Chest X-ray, AP view. Patient: 51 years old, sex F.
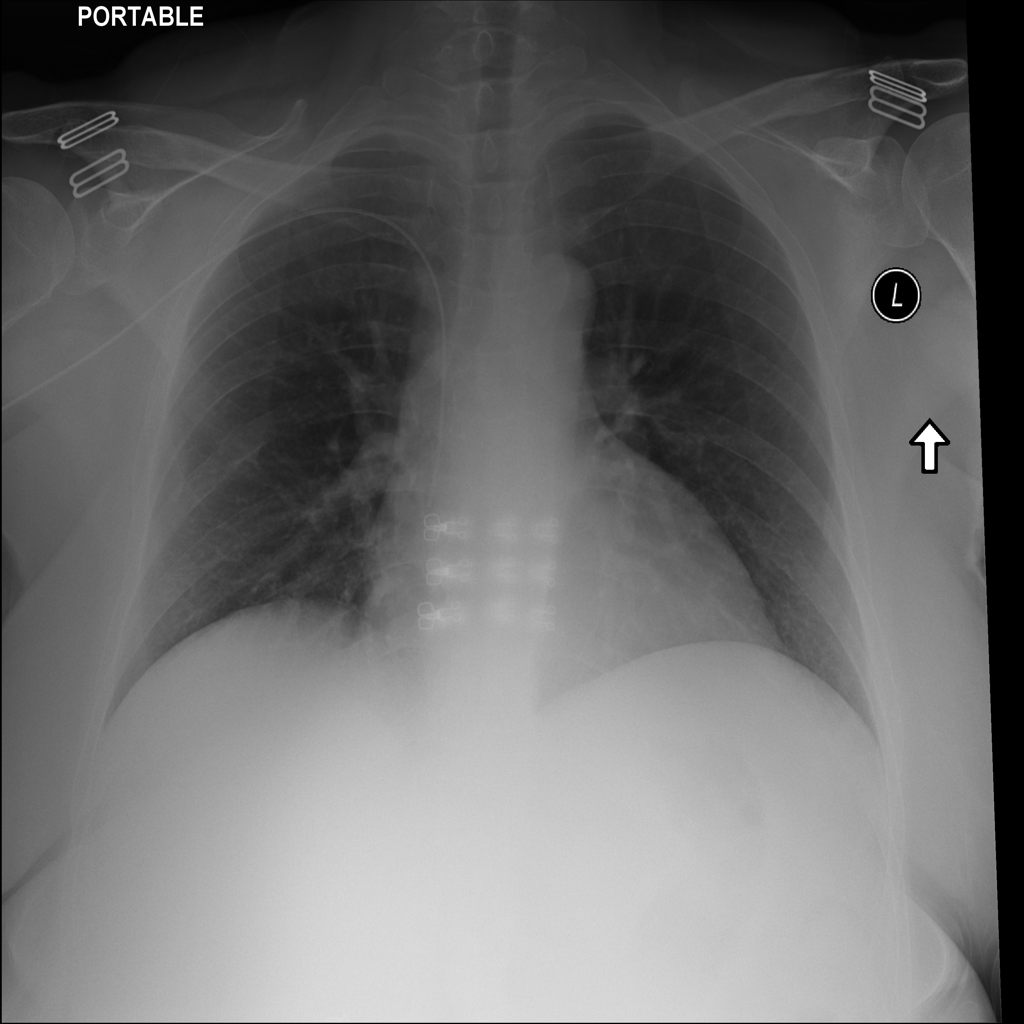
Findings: No Finding